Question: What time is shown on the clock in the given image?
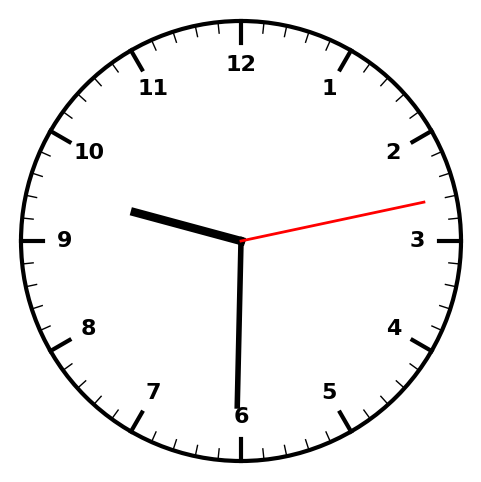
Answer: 09:30:13